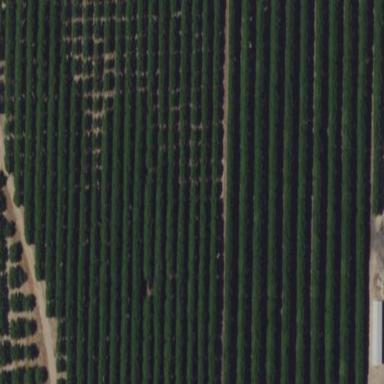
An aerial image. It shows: Orchard.